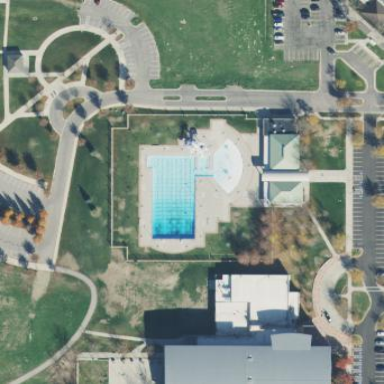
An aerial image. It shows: Outdoor swimming pool in leisure land.